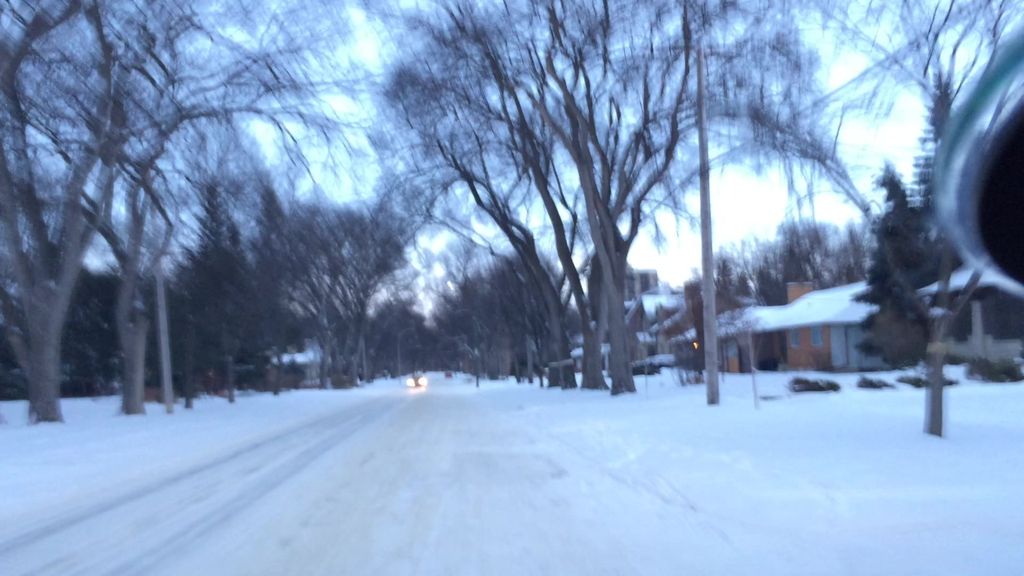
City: winnipeg